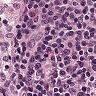
Metastatic tissue present: no